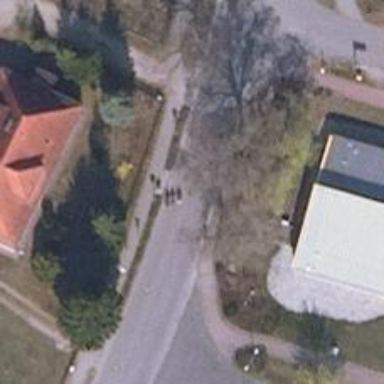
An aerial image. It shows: Path.